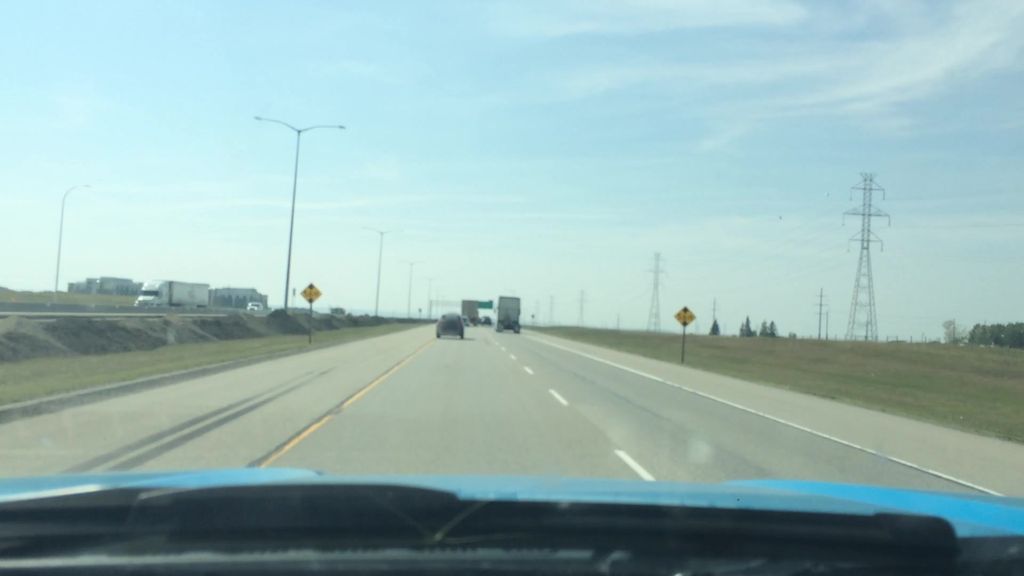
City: calgary